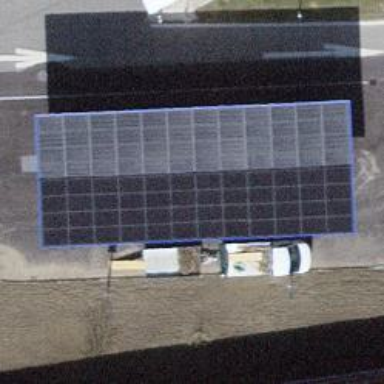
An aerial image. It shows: Charging station.